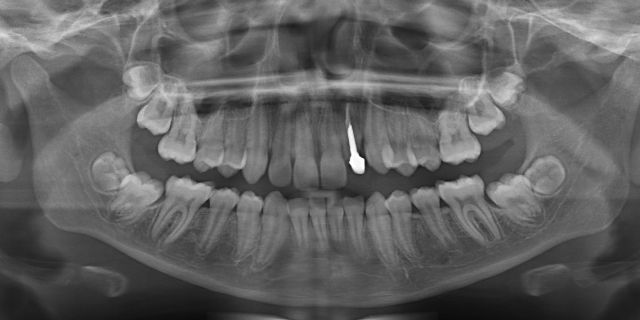
adult